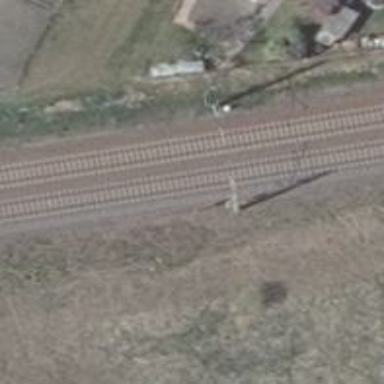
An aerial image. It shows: Railway track with contact line for electrification.